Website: apple
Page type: payment
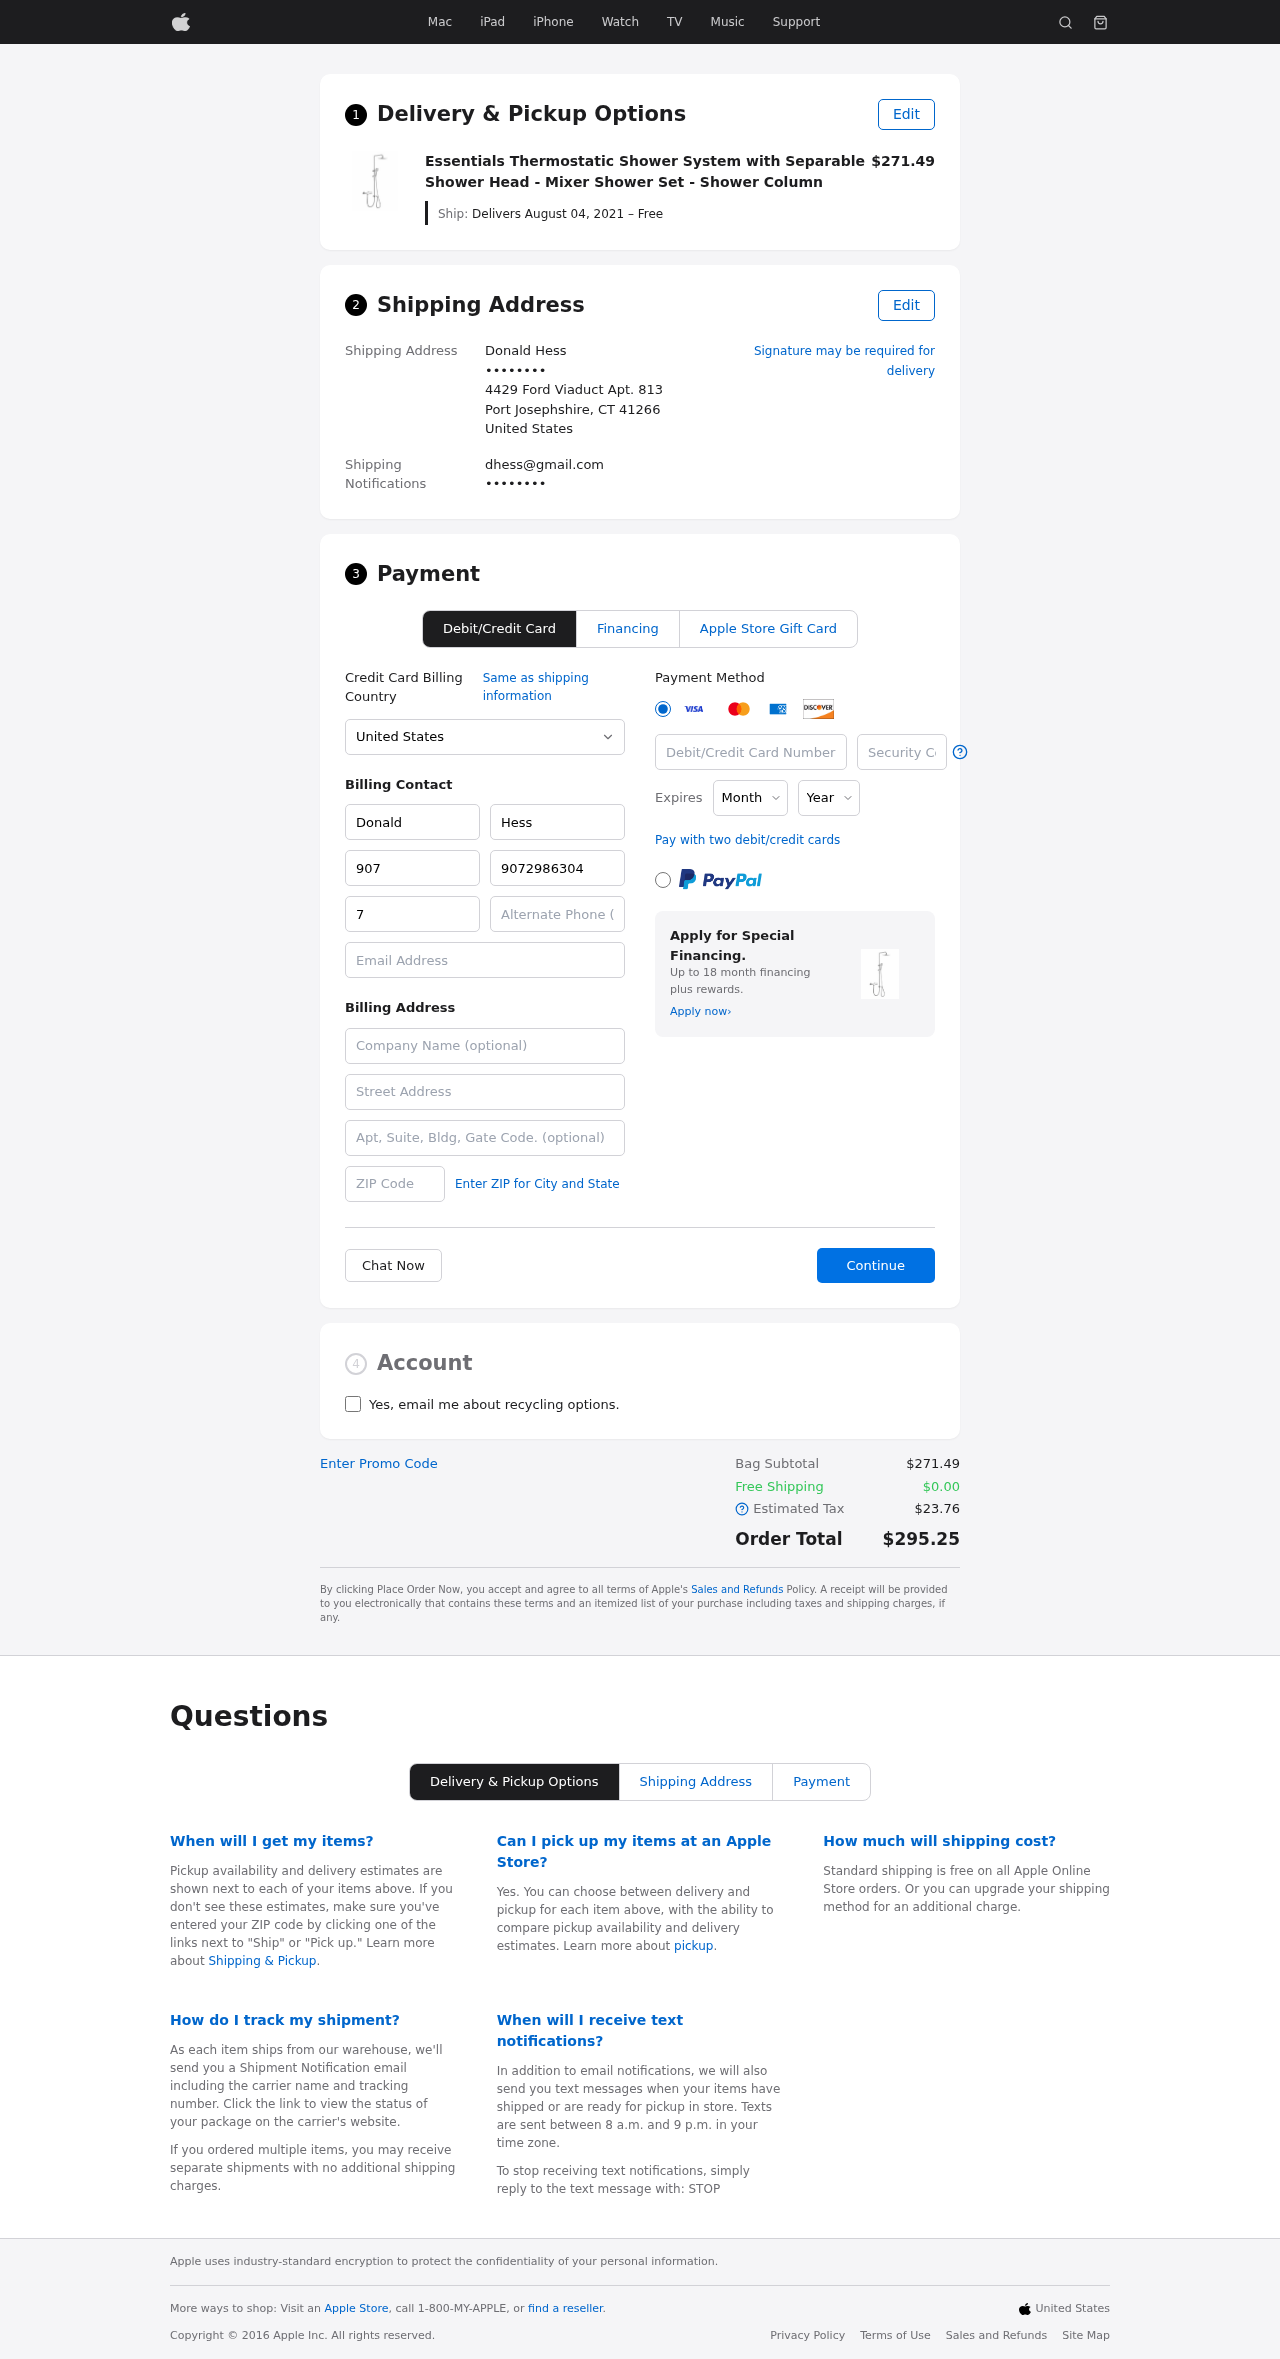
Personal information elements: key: PII_CARD_CVV
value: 230
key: PII_CARD_EXPIRY_MONTH
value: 04
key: PII_CARD_EXPIRY_YEAR
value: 28
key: PII_CARD_NUMBER
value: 6011 5231 8851 1880
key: PII_CITY_STATE_ZIP
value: Port Josephshire, CT 41266
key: PII_COMPANY
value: Ford, Strickland and Smith
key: PII_COUNTRY
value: United States
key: PII_EMAIL
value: dhess@gmail.com
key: PII_EMAIL2
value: dhess@gmail.com
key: PII_FIRSTNAME
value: Donald
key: PII_FULLNAME
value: Donald Hess
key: PII_LASTNAME
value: Hess
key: PII_PHONE3
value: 9072986304
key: PII_PHONE_ALT
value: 7407049110
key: PII_PHONE_ALT_AREA
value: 740
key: PII_PHONE_AREA
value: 907
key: PII_POSTCODE2
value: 27613
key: PII_SECURITY_CODE
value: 9290
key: PII_STREET
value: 4429 Ford Viaduct Apt. 813
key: PII_STREET2
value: Apt. 379
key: PII_PHONE
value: ••••••••
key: PII_PHONE2
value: ••••••••
Product elements: key: PRODUCT1_NAME
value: Essentials Thermostatic Shower System with Separable Shower Head - Mixer Shower Set - Shower Column
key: PRODUCT1_PRICE
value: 271.49
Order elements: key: ORDER_DELIVERY_DATE
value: Delivers August 04, 2021 – Free
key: ORDER_SUBTOTAL
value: $271.49
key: ORDER_SHIPPING_COST
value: $0.00
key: ORDER_TAX
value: $23.76
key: ORDER_TOTAL
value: $295.25